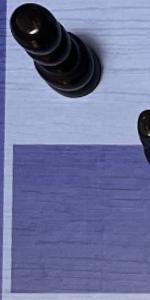
Label: Empty